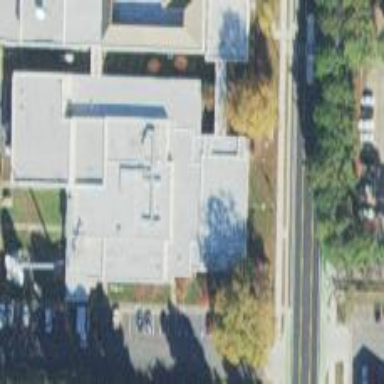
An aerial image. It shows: Building.